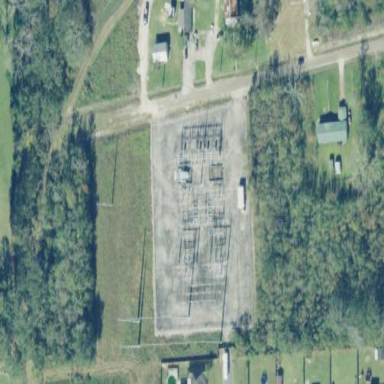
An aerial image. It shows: Distribution power substation secured by fence.